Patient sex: M
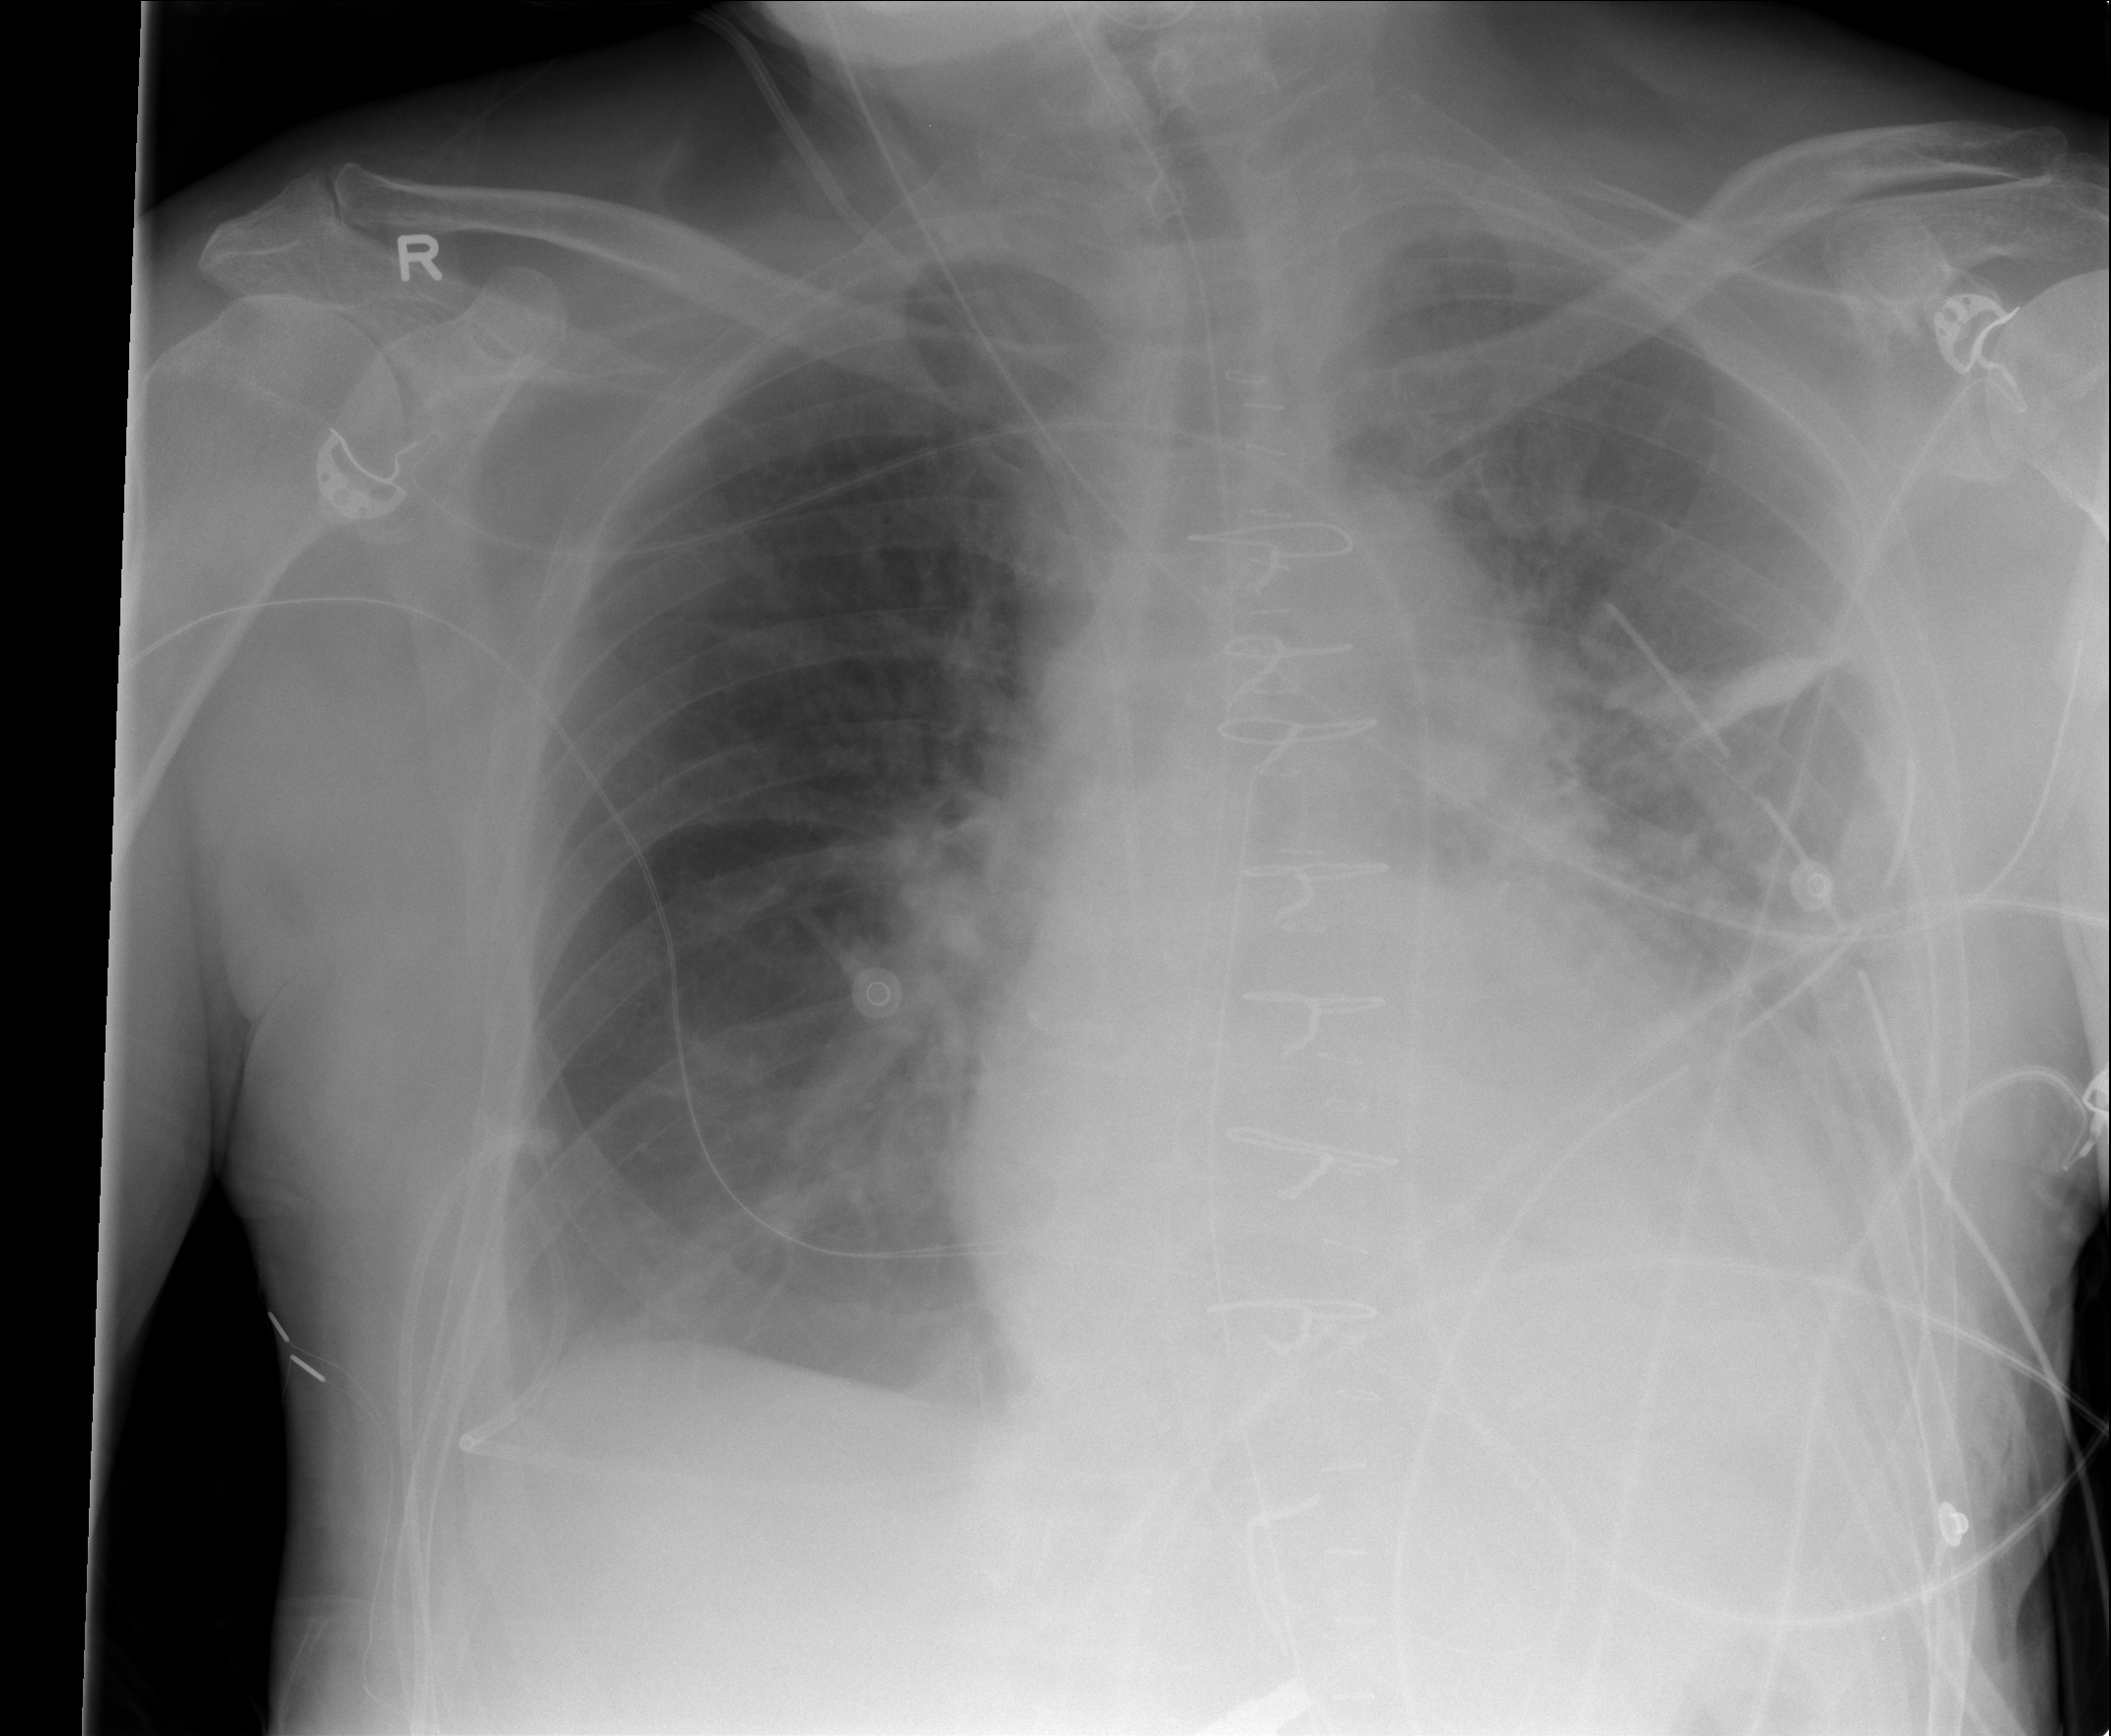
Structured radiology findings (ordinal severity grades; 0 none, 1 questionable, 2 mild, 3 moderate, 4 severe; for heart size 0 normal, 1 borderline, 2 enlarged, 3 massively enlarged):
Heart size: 2
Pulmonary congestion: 0
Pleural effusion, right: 0
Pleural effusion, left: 2
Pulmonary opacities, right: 0
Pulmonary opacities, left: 2
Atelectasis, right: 0
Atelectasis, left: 2